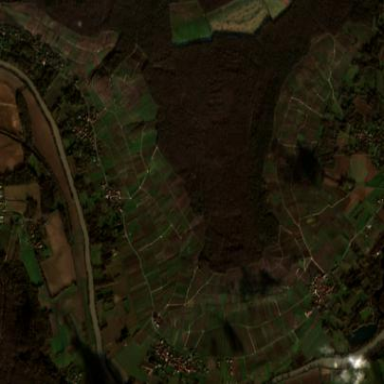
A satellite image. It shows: Vineyard where grapes are grown.